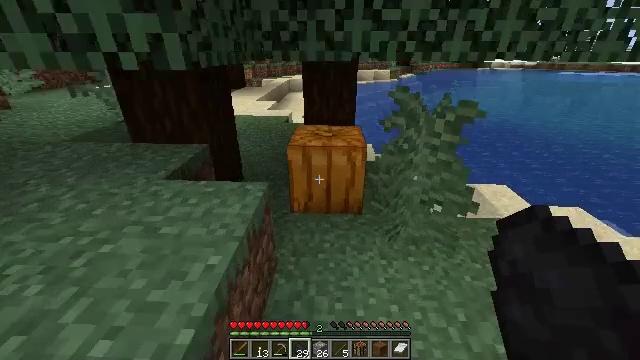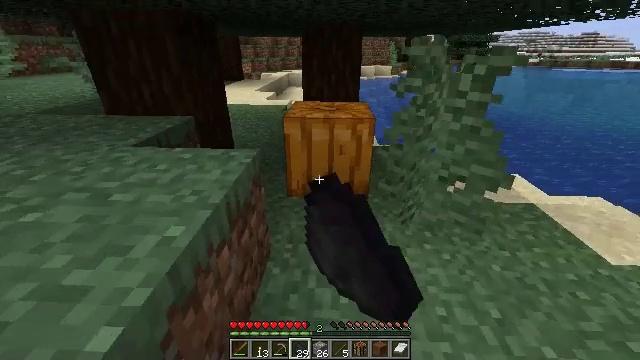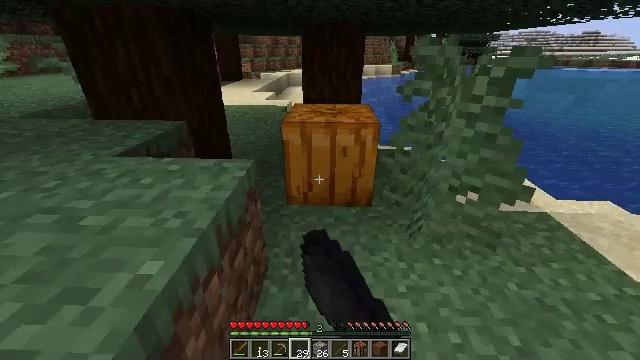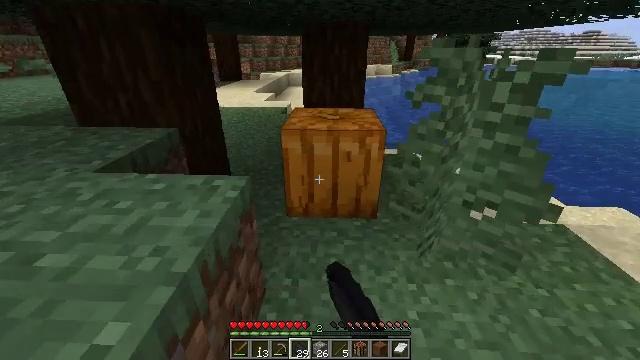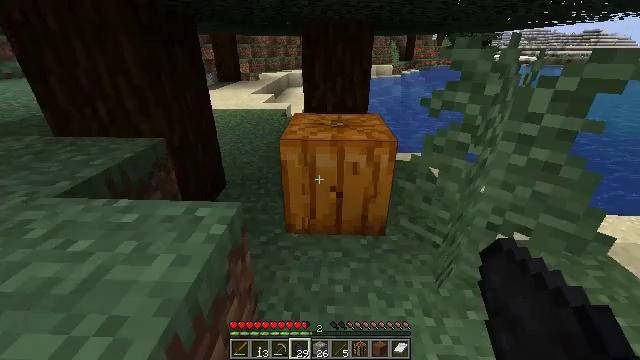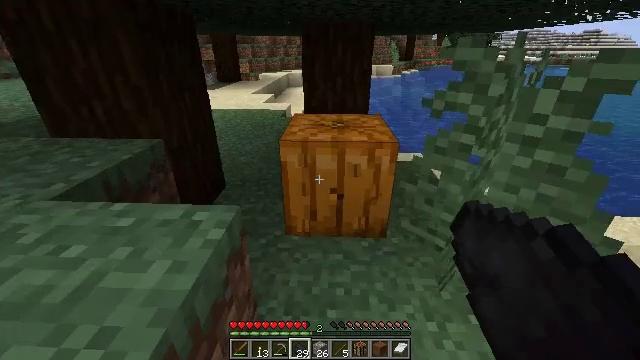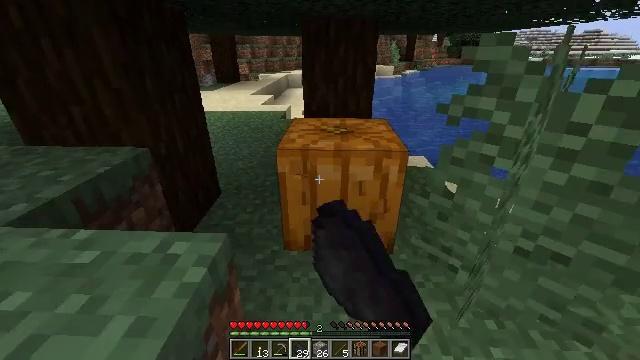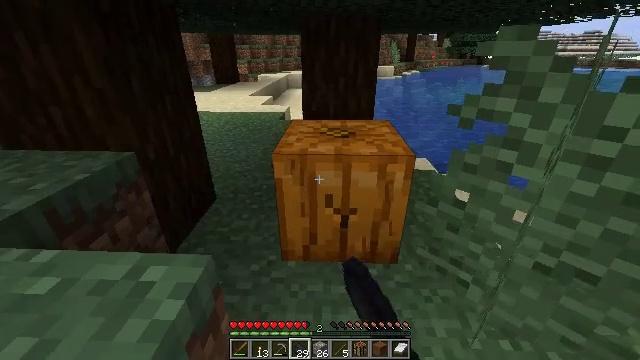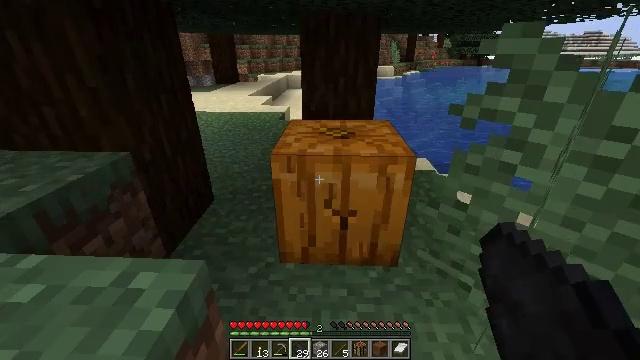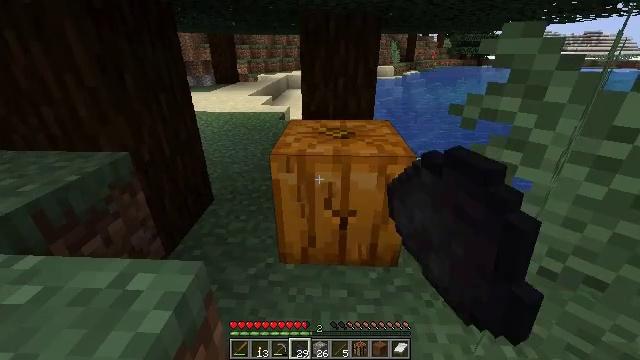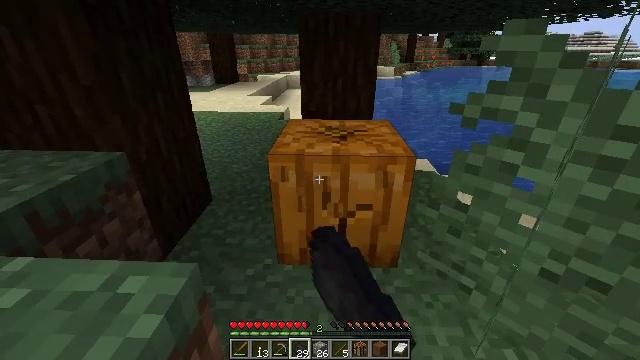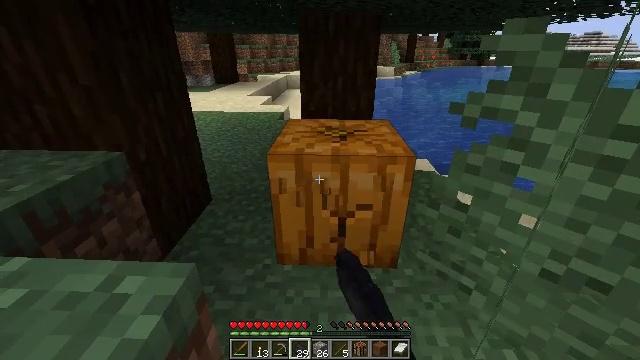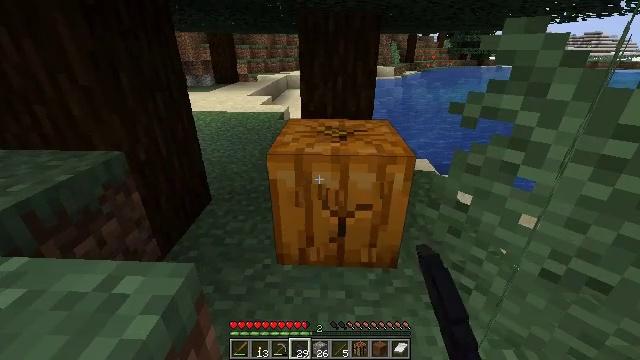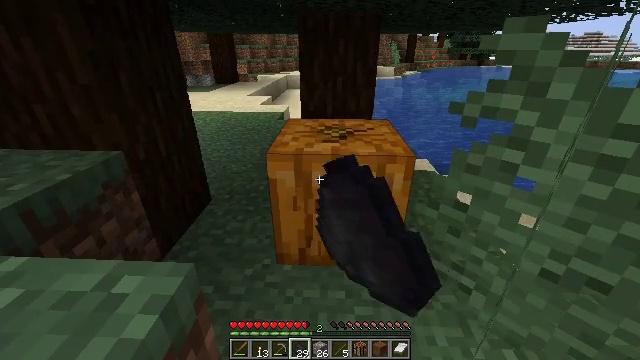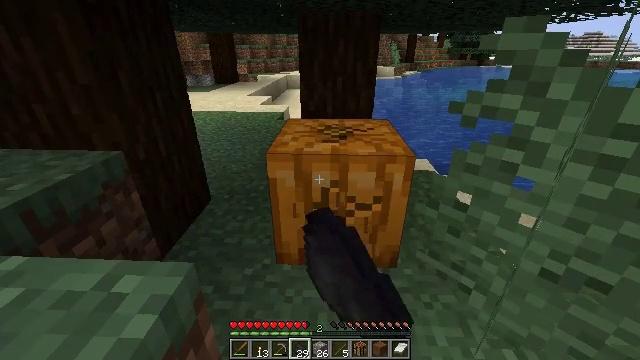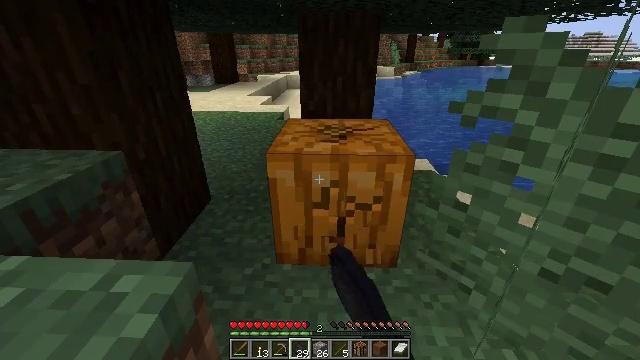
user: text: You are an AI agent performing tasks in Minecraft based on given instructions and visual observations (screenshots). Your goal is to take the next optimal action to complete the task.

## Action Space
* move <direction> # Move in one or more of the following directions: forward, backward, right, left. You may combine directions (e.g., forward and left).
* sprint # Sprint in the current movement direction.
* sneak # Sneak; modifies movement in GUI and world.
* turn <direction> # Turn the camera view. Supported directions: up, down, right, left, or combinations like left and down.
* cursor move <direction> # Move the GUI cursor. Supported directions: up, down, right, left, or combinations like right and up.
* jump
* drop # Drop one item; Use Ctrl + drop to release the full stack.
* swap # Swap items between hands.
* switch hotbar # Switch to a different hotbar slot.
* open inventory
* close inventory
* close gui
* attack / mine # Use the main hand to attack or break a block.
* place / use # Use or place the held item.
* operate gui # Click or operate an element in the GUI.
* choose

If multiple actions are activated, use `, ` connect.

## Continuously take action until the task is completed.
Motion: motion action
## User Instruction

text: Gather a pumpkin block.
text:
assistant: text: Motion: move forward, attack / mine
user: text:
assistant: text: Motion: move forward, attack / mine
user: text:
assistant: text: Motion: move forward, attack / mine
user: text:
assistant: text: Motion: move forward, attack / mine
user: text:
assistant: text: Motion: move forward, attack / mine
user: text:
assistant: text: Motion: attack / mine
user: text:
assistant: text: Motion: attack / mine
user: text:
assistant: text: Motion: attack / mine
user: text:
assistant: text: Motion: attack / mine
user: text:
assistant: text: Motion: attack / mine
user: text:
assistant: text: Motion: attack / mine
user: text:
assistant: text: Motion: attack / mine
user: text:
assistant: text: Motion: attack / mine
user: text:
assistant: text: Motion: attack / mine
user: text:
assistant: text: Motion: attack / mine
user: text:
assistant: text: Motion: attack / mine
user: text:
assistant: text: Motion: attack / mine
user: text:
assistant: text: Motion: attack / mine
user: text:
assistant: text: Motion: attack / mine
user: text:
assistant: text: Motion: attack / mine
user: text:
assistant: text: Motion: attack / mine
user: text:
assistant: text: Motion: attack / mine
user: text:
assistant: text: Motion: attack / mine
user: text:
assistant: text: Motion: attack / mine
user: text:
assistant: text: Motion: attack / mine
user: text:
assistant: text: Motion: attack / mine
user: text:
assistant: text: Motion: attack / mine
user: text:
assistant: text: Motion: move forward, attack / mine
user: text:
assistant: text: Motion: move forward
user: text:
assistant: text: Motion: move forward, attack / mine